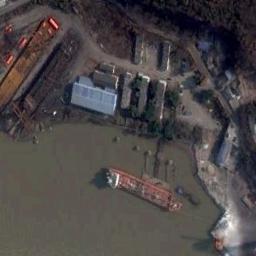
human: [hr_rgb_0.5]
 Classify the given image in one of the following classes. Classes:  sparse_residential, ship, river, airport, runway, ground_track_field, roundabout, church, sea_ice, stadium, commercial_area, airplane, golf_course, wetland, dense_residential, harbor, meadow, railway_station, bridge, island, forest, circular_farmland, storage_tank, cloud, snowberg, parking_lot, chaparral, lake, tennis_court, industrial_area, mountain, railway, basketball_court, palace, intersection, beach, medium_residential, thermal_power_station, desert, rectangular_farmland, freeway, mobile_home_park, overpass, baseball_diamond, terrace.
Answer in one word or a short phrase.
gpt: ship